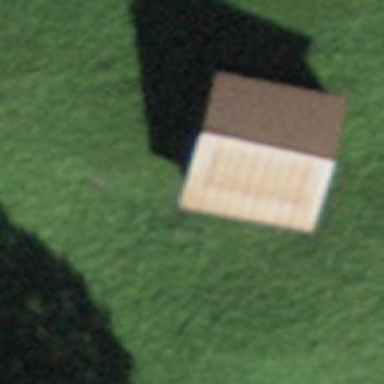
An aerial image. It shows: Rural barn.